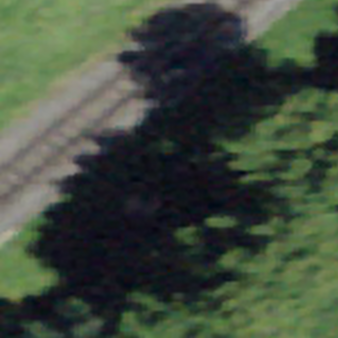
Label: other